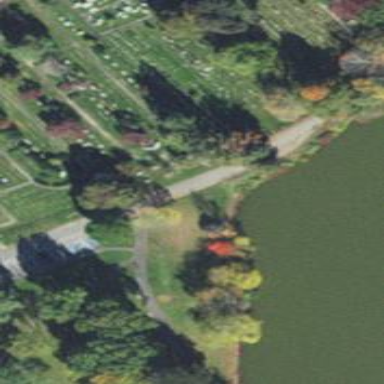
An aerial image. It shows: Cemetery.